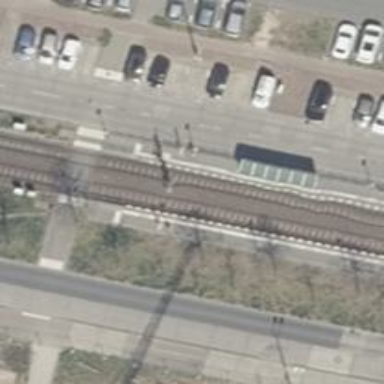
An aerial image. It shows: Platform for public transport with shelter. It is tram platform.